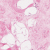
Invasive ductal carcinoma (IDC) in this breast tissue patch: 0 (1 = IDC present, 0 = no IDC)